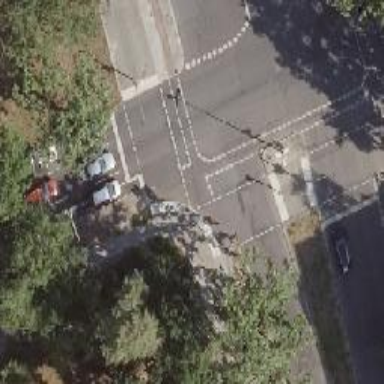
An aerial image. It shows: Asphalt road with primary classification. There is cycle track on the right side.